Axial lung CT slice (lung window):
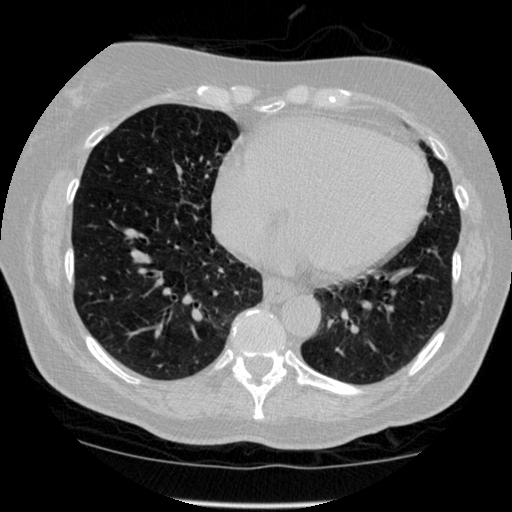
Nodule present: no